Question: I have this table

I want to update the max (recent) endDate for orderId = 12.
I tried like this
'''
UPDATE Order_Status
SET endTime = @startTime
WHERE @orderID IN (
SELECT OrderID
FROM Order_Status
GROUP BY @OrderID
Having max (@startDate)
'''
but this doesn't even complied, please what is the right? thanks
EDIT
Sorry , I asked wrong, what I want is to update the end in the Most RECENT(starteTime)
I mean . what I want is to update the endTime value in the row which has the most recent StartTime
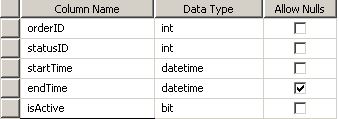
Answer: Please try:
'''
;with T as(
select *, ROW_NUMBER() over (order by StartTime desc) RNum from Order_Status where OrderID=12
)
update top(1) T set endTime=@startTime
'''
for multiple OrderID, try
'''
;with T as(
select *, ROW_NUMBER() over (partition by OrderID order by StartTime desc) RNum from Order_Status
)
update T set endTime=@startTime where RNum=1
'''